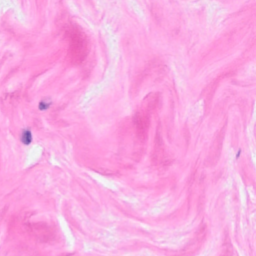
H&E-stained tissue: Breast